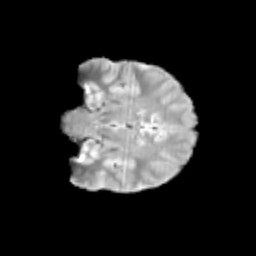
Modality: T2w
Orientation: coronal
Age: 13
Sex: male
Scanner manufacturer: siemens
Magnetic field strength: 3 T
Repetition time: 3.8 s
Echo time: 0.07 s